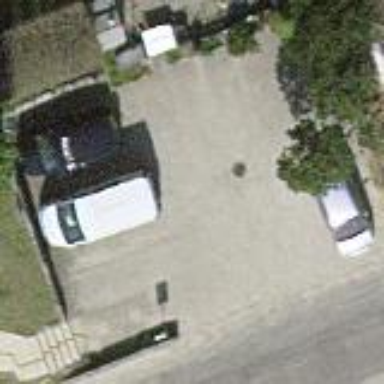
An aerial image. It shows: Street-side parking area.